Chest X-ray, PA view. Patient: 56 years old, sex M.
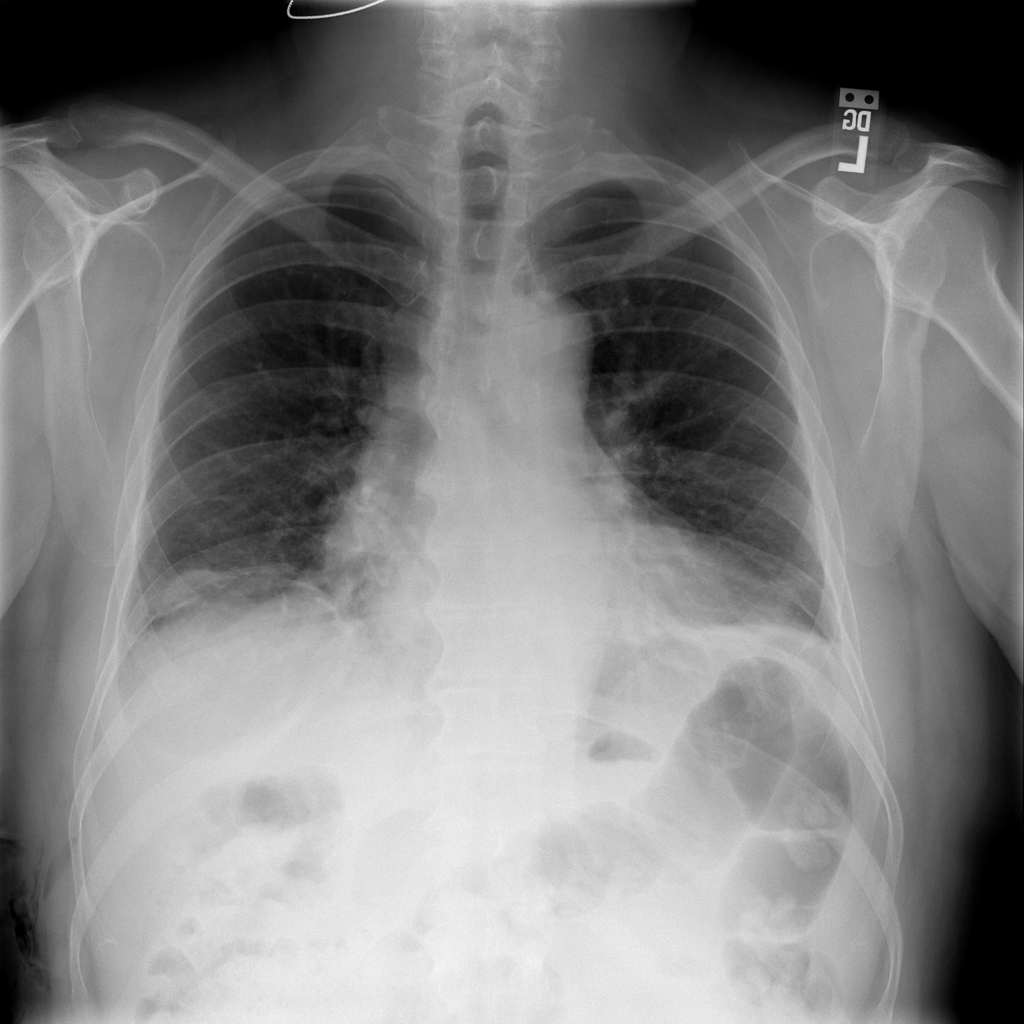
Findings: Atelectasis, Pneumothorax